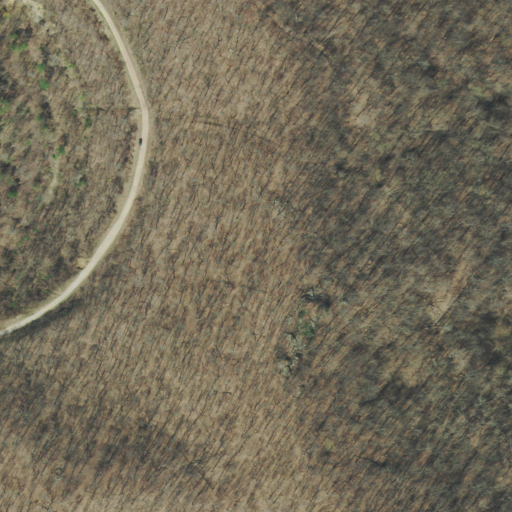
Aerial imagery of ridge(s) in Tennessee named Limestone Ridge containing only deciduous forest